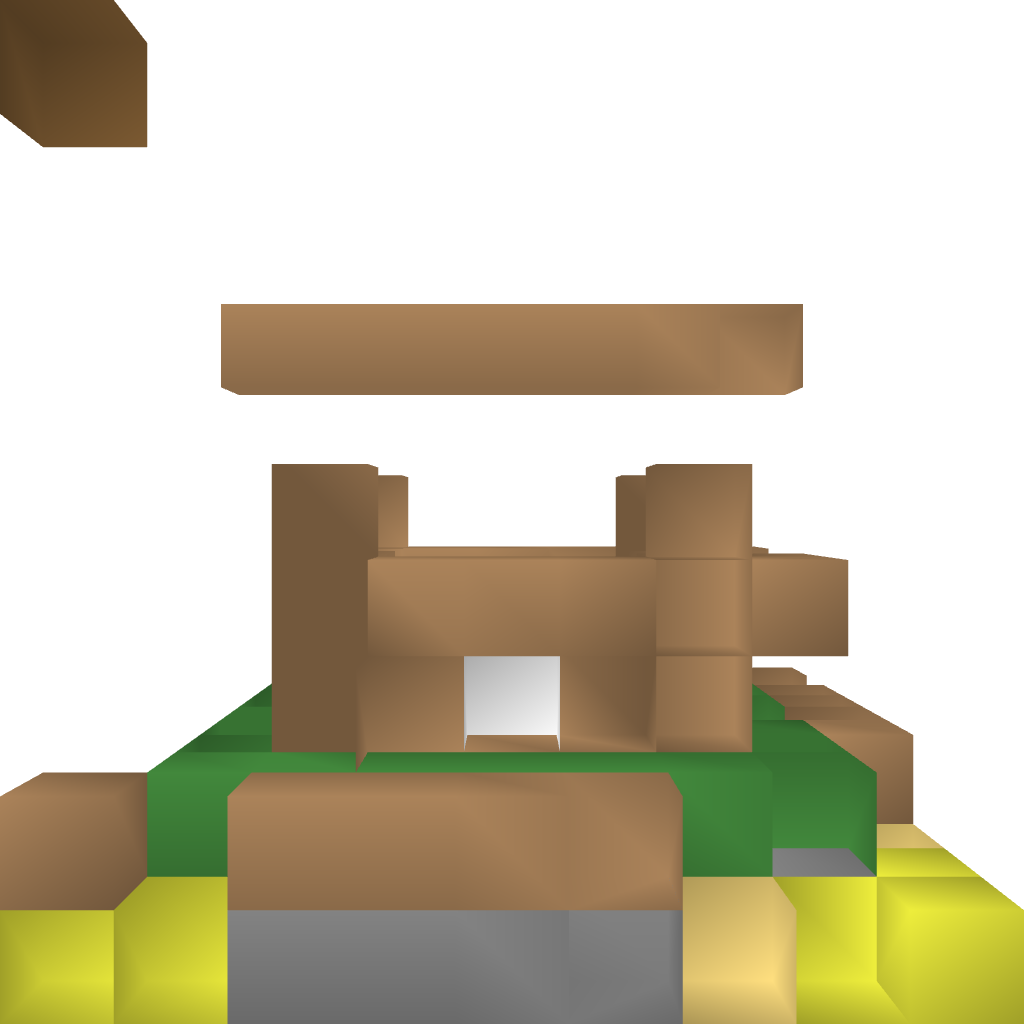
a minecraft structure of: Grief Prevention tutorial House bad low quality